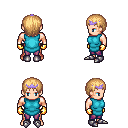
a pixel art fantasy rpg character, male body template, human, light skin, teal tunic, magenta pants, light blonde plain hairstyle, purple tiara, gold gloves, metal boots, four views (front, back, left, right), 2x2 character sprite sheet, small pixel art, hard edges, no anti-aliasing